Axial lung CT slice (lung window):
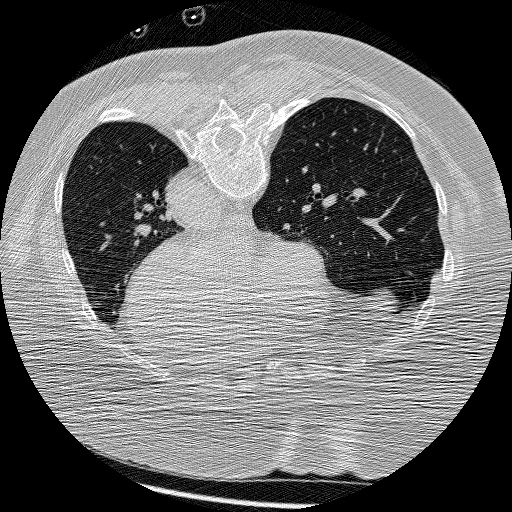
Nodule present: no